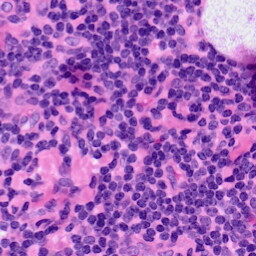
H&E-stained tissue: LymphNode